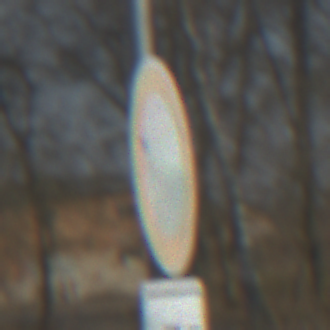
Verkehrszeichen: VerbotFahrzeugeAllerArt
Zusatzzeichen unten: MehrspurigeFahrzeugeFrei2
Umgebung: Outdoor, Suburban
Tageszeit: MorningAfternoon
Wetter: PartlyCloudy
Licht: Natural
Jahreszeit: NotSpecified
Kontrast: HighContrast